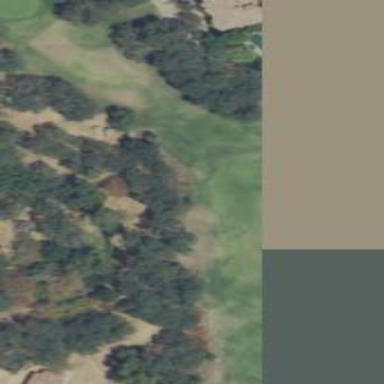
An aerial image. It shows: Grassy area designated as golf fairway.